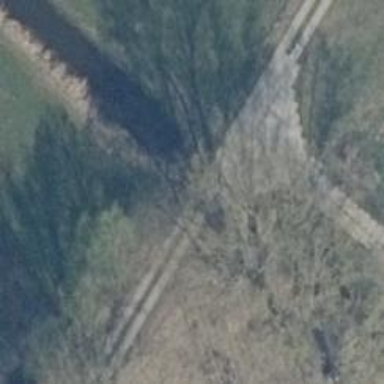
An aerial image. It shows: Row of trees in natural setting.